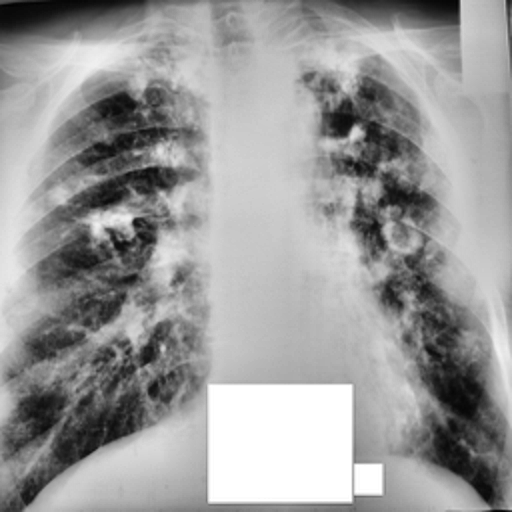
Finding: TUBERCULOSIS